Field crop: maize
Growth stage: 1
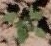
Species: chenopodium